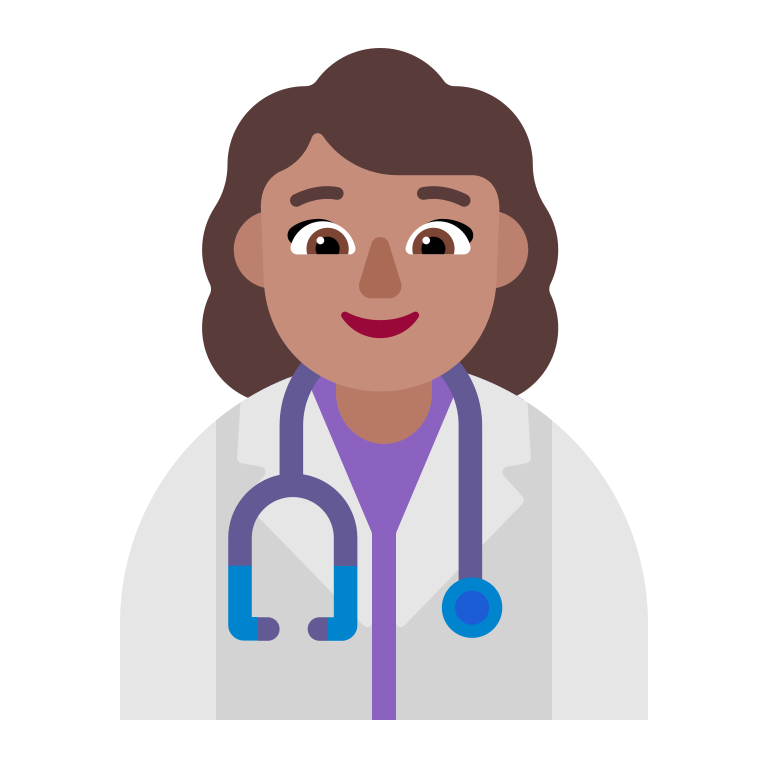
woman health worker flat